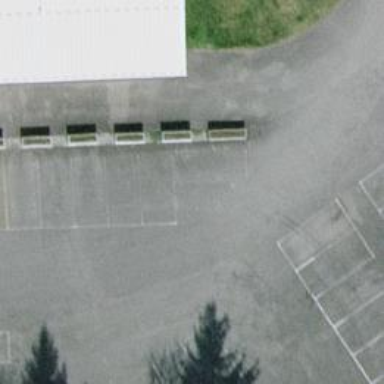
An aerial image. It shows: Parking aisle designated as service road.